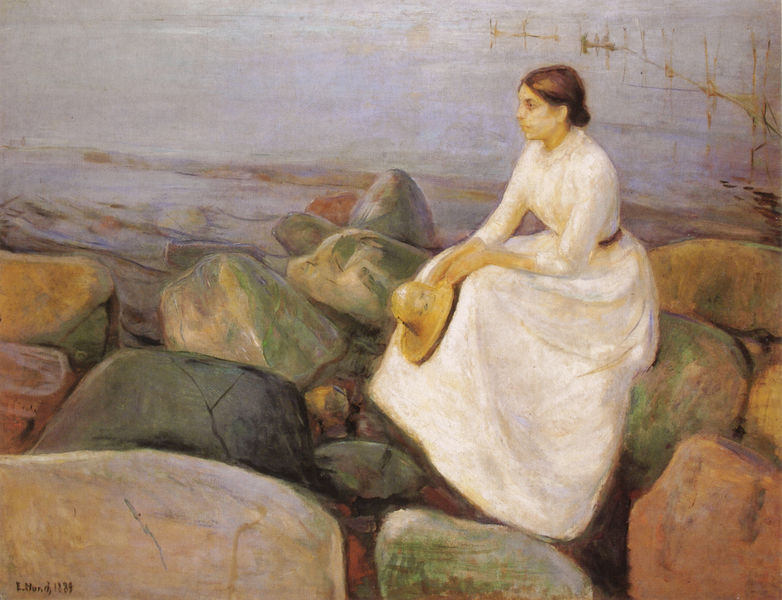
Titel: Sommernacht (Inger am Strand)
Künstler: Edvard Munch
Standort: Bergen
Institution: Rasmus Meyers Samlinger
Schlagwörter: blau, felsen, gestein, hand, meer, wasser, weiß, fluss, gelb, grün, impressionismus, mädchen, see, sitzen, teich, ufer, braun, bunt, finger, frau, frisur, grau, haar, hut, kleid, mund, nase, ohr, profil, rücken, schwarz, stroh, blick, dame, gras, gürtel, rot, beige, rock, symbolismus, augen, blass, falten, halten, knoten, kragen, mensch, stein, steine, trauer, bildnis, hals, hände, portrait, porträt, signatur, dämmerung, ferne, gräser, natur, schilf, wind, einsam, gewässer, auge, haare, sitzend, scheitel, traurig, sprung, dutt, farbig, gischt, küste, strand, welle, wellen, ruhe, risse, formen, signiert, stille, ausschau, querformat, woge, wogen, falte, sitzende, weib, strohhut, datum, sitzt, melancholie, melancholisch, glatt, warten, marmoriert, harmonie, haarknoten, algen, linie, munch, moos, form, norwegen, edvard munch, felsbrocken, alleine, ausruhen, riss, steinblöcke, sprünge, erwarten, nachsinnen, steinstrand, gesteinsbrocken, weibliche figur, schilfrohre, armä, edcard munch, stille grau